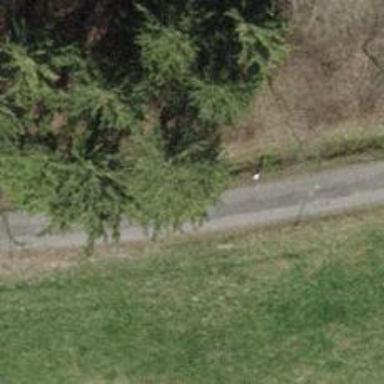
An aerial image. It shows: Unclassified road with asphalt surface. The track type is grade 1.